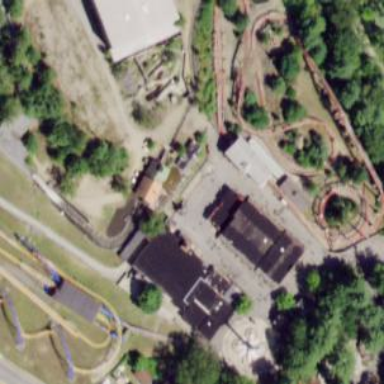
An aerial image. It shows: Bumper car attraction.